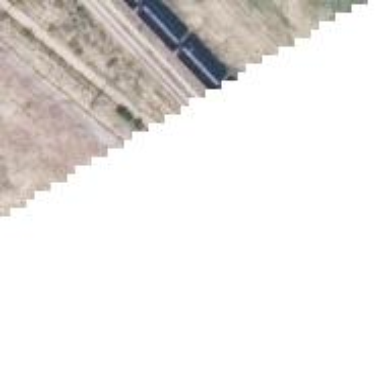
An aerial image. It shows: Railway spur service.